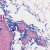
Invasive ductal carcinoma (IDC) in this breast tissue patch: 0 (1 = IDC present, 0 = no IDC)